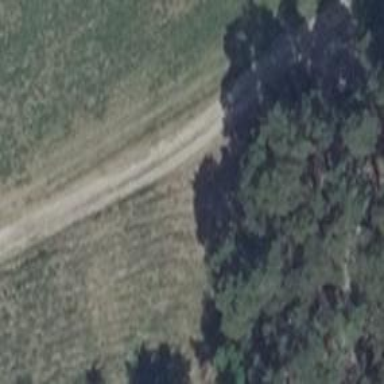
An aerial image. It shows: Sandy track road with grade 4 track type.